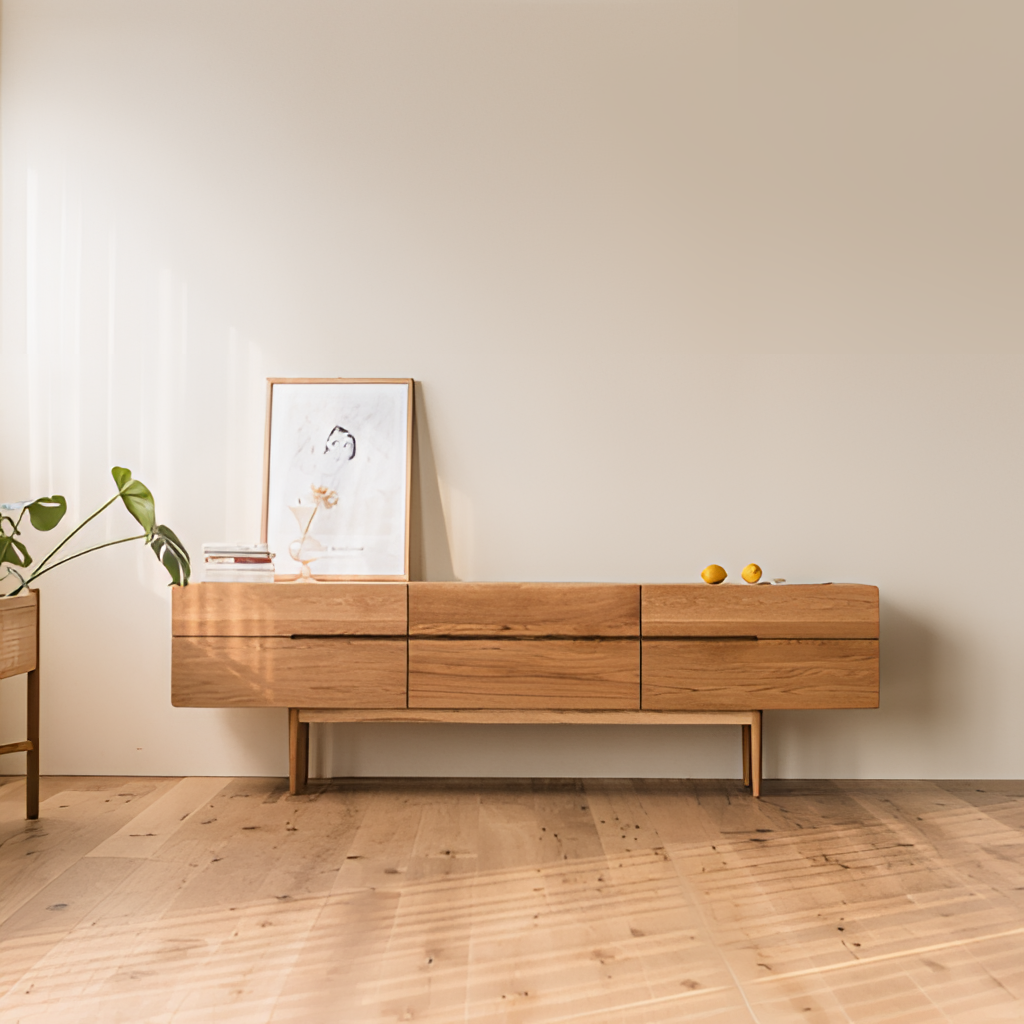
living room, oak wood console, paint wallpaper, with solid pattern, minimalist, wood flooring, with plank pattern